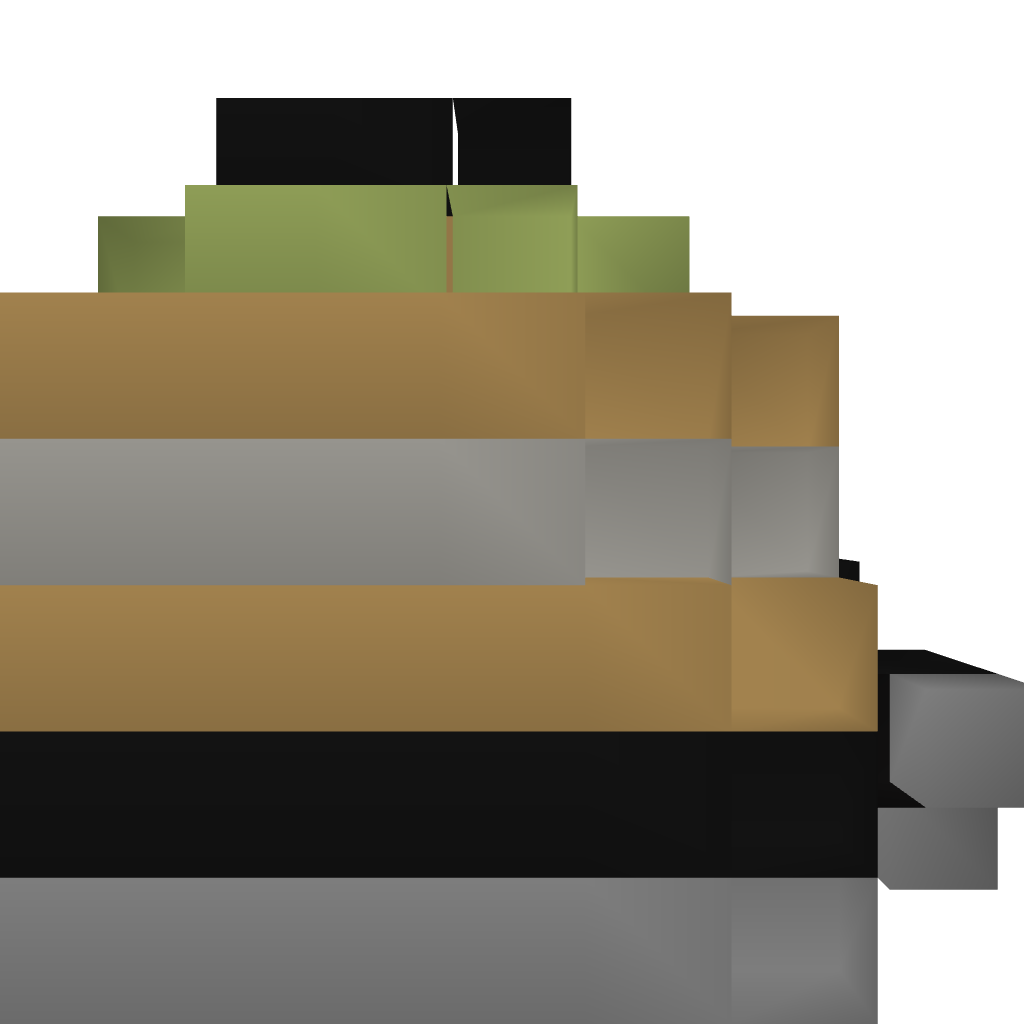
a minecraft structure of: Compact Enchanting Room